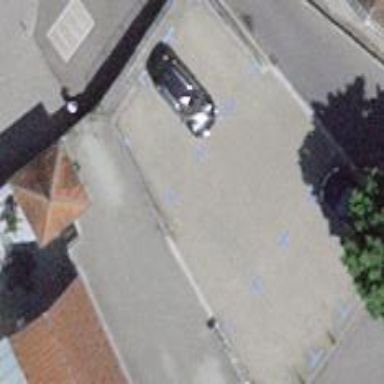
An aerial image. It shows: Parking area with surface.